Question: I have a string type which will return thousands of records in the format
'key1,val1,val2,val3,val4,val5:key2,val6,val7,val8,val9,val10:key3,val11,val12,val13,val14,val15'
I want to assign this to a dictionary as Key,List so it looks like
key1,[val1,val2,val3,val4,val5]
key2,[val6,val7,val8,val9,val10]
key3,[val11,val12,val13,val14,val15]
.
.
.
All keys are unique in the string and the List size is constant for all records.
At the moment I'm using Split and looping each record using
'''
//short example string - may contain 1000's
string newstr = @"key1,val1,val2,val3,val4,val5:key2,val6,val7,val8,val9,val10:key3,val11,val12,val13,val14,val15";
Dictionary<string, List<string>> mydictionary = new Dictionary<string, List<string>>();
foreach (string item in newstr.Split(':'))
{
List<string> list = new List<string>(item.Split(','));
mydictionary.Add(list[0], list);
}
'''
My question is, is there a more efficient/quicker way of doing this for 1000's of records using C#4.0 rather than looping?
having tested the various answers the following are the 'correct' times

'''
static void Main(string[] args)
{
System.IO.StreamReader myFile = new System.IO.StreamReader(@"C:\Users\ooo\Desktop\temp.txt");
string newstr = myFile.ReadToEnd();
myFile.Close();
TimeSpan ts;
TimeSpan te;
Stopwatch stopWatch = new Stopwatch();
stopWatch.Start();
ts = stopWatch.Elapsed;
Dictionary<string, List<string>> mydictionary = new Dictionary<string, List<string>>();
foreach (string item in newstr.Split(':'))
{
List<string> list = new List<string>(item.Split(','));
mydictionary.Add(list[0], list);
}
te = stopWatch.Elapsed;
Console.WriteLine("MyTime: " + (te - ts).ToString());
ts = stopWatch.Elapsed;
var result = newstr.Split(':')
.Select(line => line.Split(','))
.ToDictionary(bits => bits[0],
bits => bits.Skip(1).ToList());
te = stopWatch.Elapsed;
Console.WriteLine("JonSkeet: " + (te - ts).ToString());
ts = stopWatch.Elapsed;
string[] keysAndValues = newstr.Split(':');
var newdictionary = new Dictionary<string, List<string>>(keysAndValues.Length);
foreach (string item in keysAndValues)
{
List<string> list = new List<string>(item.Split(','));
newdictionary.Add(list[0], list);
}
te = stopWatch.Elapsed;
Console.WriteLine("Joe: " + (te - ts).ToString());
Console.WriteLine("Records: " + mydictionary.Count.ToString());
stopWatch.Stop();
}
'''
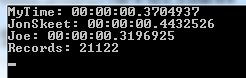
Answer: The following is potentially faster, as the Dictionary is constructed with the required capacity to avoid reallocations:
'''
//short example string - may contain 1000's
string newstr = ...;
string[] keysAndValues = newstr.Split(':');
var mydictionary = new Dictionary<string, List<string>>(keysAndValues.Length);
foreach (string item in keysAndValues)
{
List<string> list = new List<string>(item.Split(','));
mydictionary.Add(list[0], list);
// remove key from list to match Jon Skeet's implementation
list.RemoveAt(0);
}
'''
Less readable than Jon Skeet's LINQ version though.